九年级 · 解析几何
抛物线 $y=m x^{2}-2 m x+m-1(m>0)$ 与直线 $y=x$ 交于 $\mathrm{A}, B$

两点, 抛物线在 $\mathrm{A}, B$ 两点之间的部分以及线段 $A B$ 所围域内 (包括边界) 恰有 4 个整点 (横、纵坐标都是整数的点叫做整点), 则 $m$ 的取值范围是 ( )

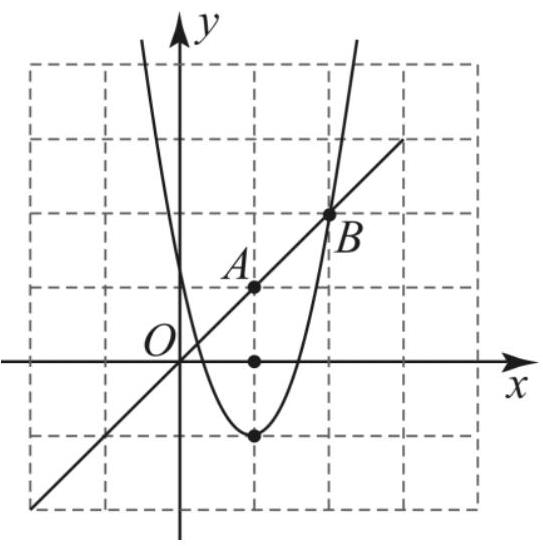
A. $2<m \leq 3$
B. $2 \leq m \leq 3$
C. $2 \leq m<3$
D. $2<m<3$

答案: A
解析: 先根据拋物线解析式, 确定顶点坐标, 进而得到点 $1,-1,(1,0) 、(1,1)$ 必在所要求区域内, 再扩充一个整点 $(2,2)$, 将 $x=2$ 代入拋物线解析式, 得到 $y=m-1$, 然后根据点 $(2, m-1)$ 的纵坐标在 1 和 2 之间（不包括 1 , 但包括 2 ), 据此即可得到答案.

【详解】解: $\because y=m x^{2}-2 m x+m-1=m(x-1)^{2}-1$,

$\therefore$ 拋物线的顶点坐标为 $1,-1$,

$\because$ 直线 $y=x$ 经过点 $(1,1)$,

$\therefore$ 点 $1,-1,(1,0) 、(1,1)$ 必在抛物线在 $A, B$ 两点之间的部分以及线段 $A B$ 所围域内（包括边界)，

$\because$ 此区域恰有 4 个整点,

$\therefore$ 第 4 个整点必为 $(2,2)$,

将 $x=2$ 代入 $y=m(x-1)^{2}-1$, 得: $y=m-1$,

$\therefore 1<m-1 \leq 2$,

解得: $2<m \leq 3$,
故选 A.

【点睛】本题考查了二次函数图象和系数的关系, 函数图象上点的坐标特征, 利用数形结合的思想解决问题是解题关键.